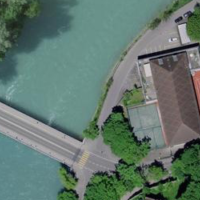
EUNIS habitat code: 53
Species observed at this site:
Araneus diadematus
Fagopyrum esculentum